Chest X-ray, AP view. Patient: 28 years old, sex F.
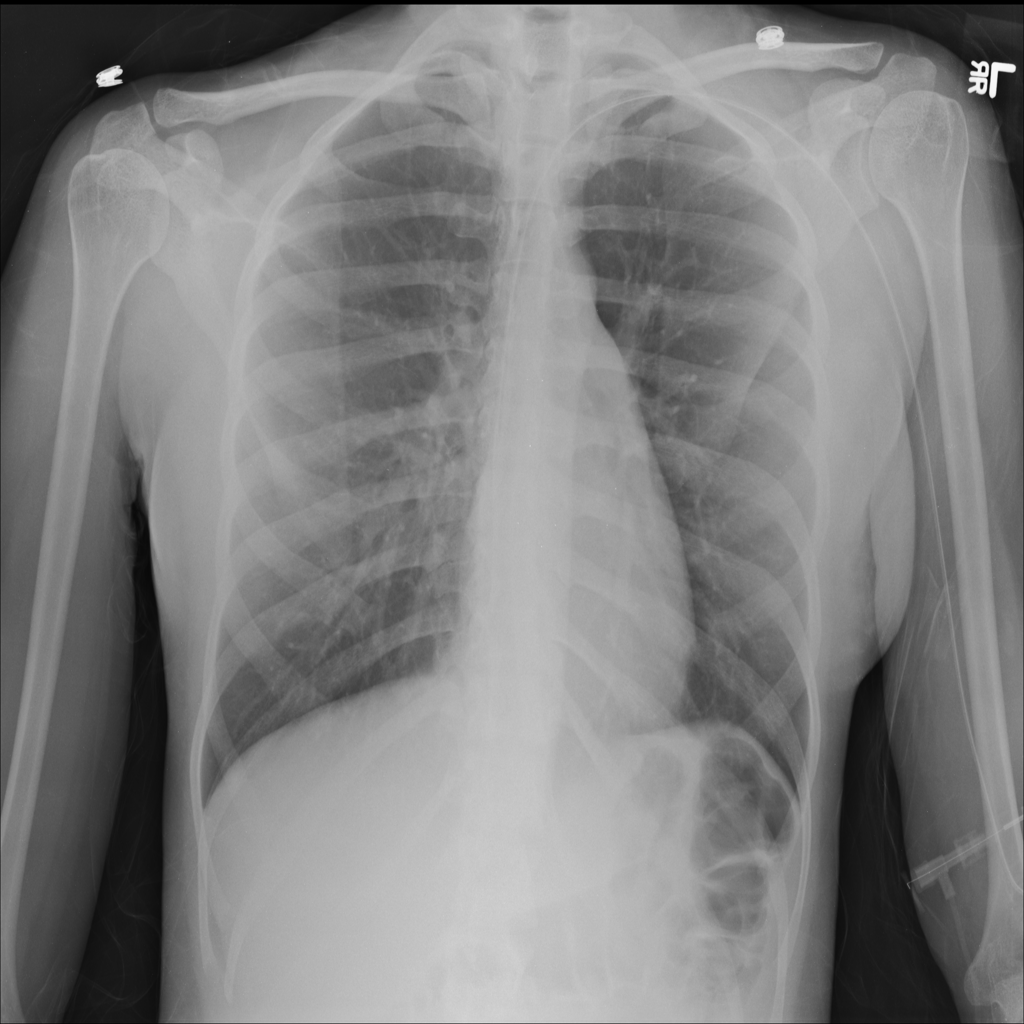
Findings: No Finding